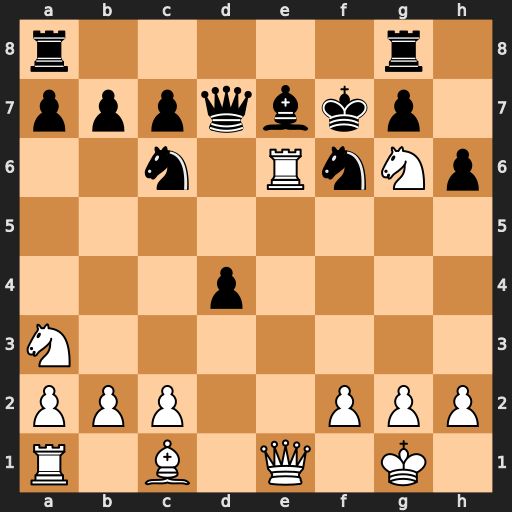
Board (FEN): r5r1/pppqbkp1/2n1RnNp/8/3p4/N7/PPP2PPP/R1B1Q1K1
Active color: w
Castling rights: -
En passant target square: -
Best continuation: Rxe7+ Qxe7 Nxe7